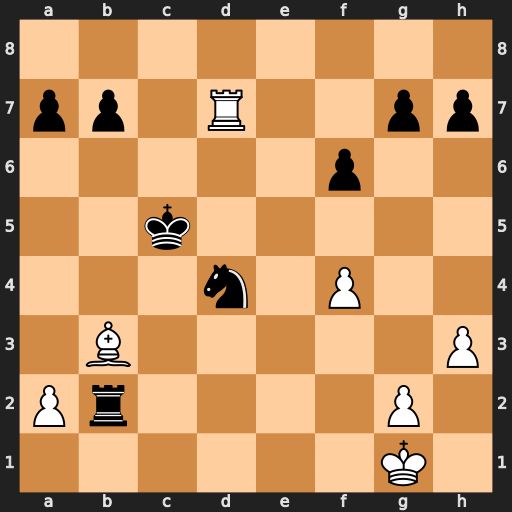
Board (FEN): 8/pp1R2pp/5p2/2k5/3n1P2/1B5P/Pr4P1/6K1
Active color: w
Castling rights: -
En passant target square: -
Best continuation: Rd5+ Kc6 Rxd4